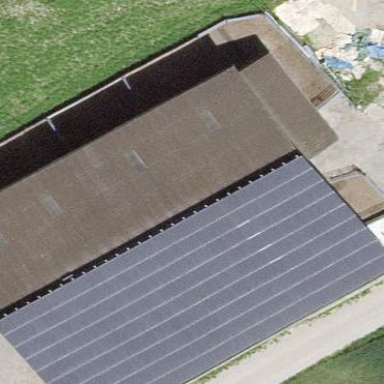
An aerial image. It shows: Barn.